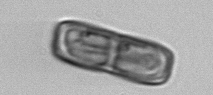
Label: Ephemera